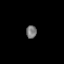
Tissue: prostate
Cell type: T cells
Senescence score: 0.2742
Nuclear area (px): 131
Mean DAPI intensity: 122.595